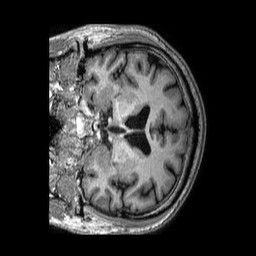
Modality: T1w
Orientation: coronal
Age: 61
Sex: male
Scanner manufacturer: philips
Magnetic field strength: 3 T
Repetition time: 0.006663 s
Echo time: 0.003009 s